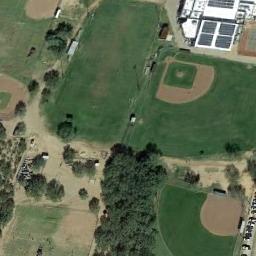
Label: baseball_diamond